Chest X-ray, PA view. Patient: 64 years old, sex M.
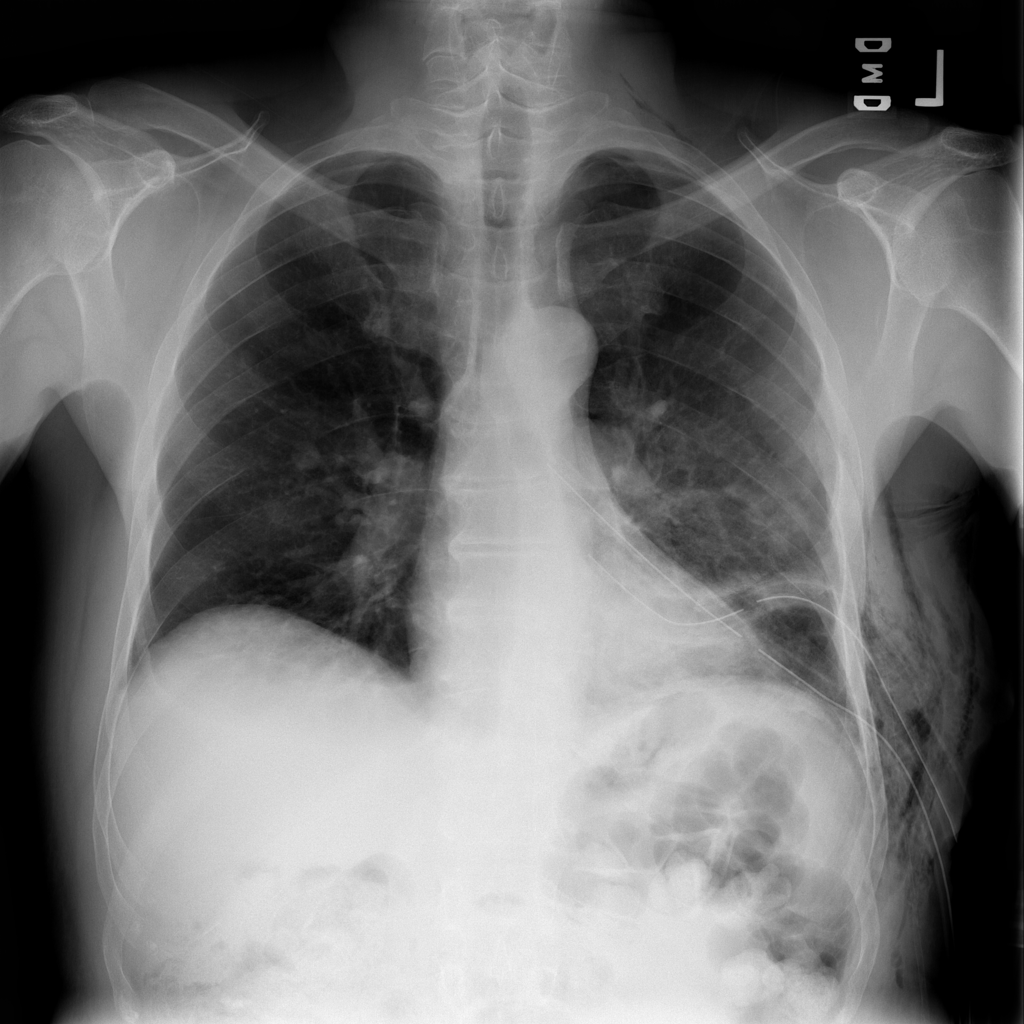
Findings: Emphysema, Nodule